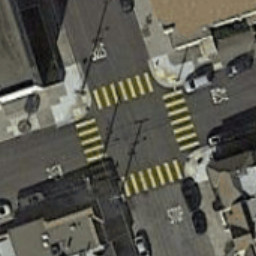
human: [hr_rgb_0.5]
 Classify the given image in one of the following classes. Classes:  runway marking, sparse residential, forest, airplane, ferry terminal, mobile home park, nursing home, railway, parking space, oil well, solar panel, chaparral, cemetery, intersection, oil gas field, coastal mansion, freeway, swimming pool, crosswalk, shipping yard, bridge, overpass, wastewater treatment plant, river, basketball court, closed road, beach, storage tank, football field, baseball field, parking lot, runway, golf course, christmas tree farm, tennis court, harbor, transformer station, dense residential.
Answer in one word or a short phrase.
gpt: crosswalk